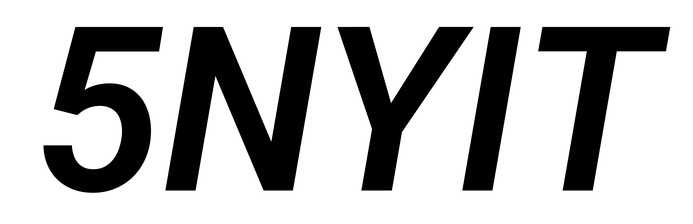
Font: Roboto-Italic_SemiBold_Italic